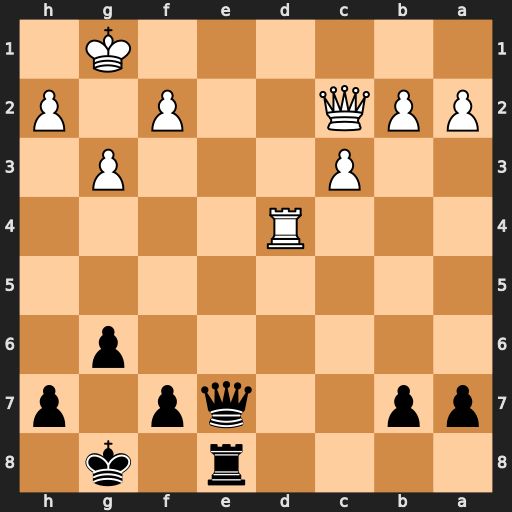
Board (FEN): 4r1k1/pp2qp1p/6p1/8/3R4/2P3P1/PPQ2P1P/6K1
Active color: b
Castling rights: -
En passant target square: -
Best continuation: Qe1+ Kg2 Re2 Qxe2 Qxe2